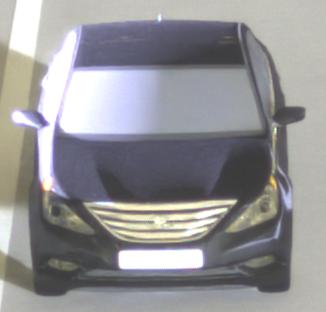
Make: Hyundai
Model: Sonata
Detailed model: Gen. 6 YF
Model produced from: 2009
Model produced until: 2016
Doors: 4
Color: black
Road condition: dry road
Daytime: night
Contrast: high contrast